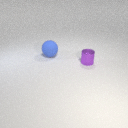
large blue rubber sphere to the left of small purple metal cylinder